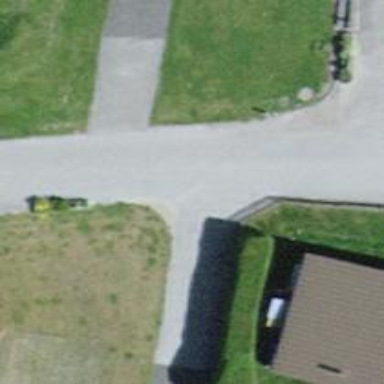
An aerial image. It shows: Paved track.